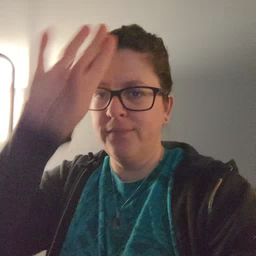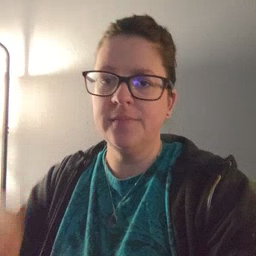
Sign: fireman